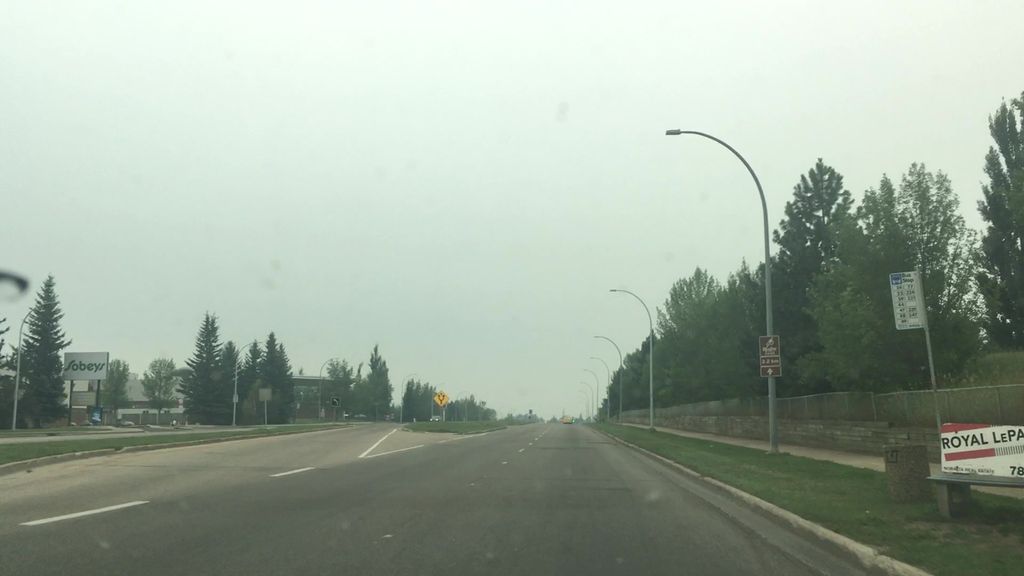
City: edmonton